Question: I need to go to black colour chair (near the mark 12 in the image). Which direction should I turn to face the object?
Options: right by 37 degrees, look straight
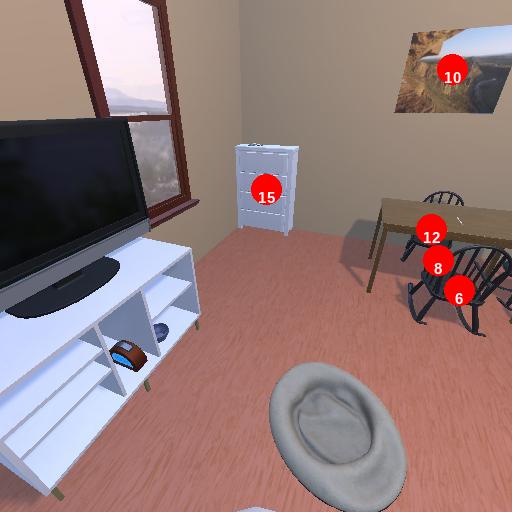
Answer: right by 37 degrees